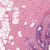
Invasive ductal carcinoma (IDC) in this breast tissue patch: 0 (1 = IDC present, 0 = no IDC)